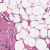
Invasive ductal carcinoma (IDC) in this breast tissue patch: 1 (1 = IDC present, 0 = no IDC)